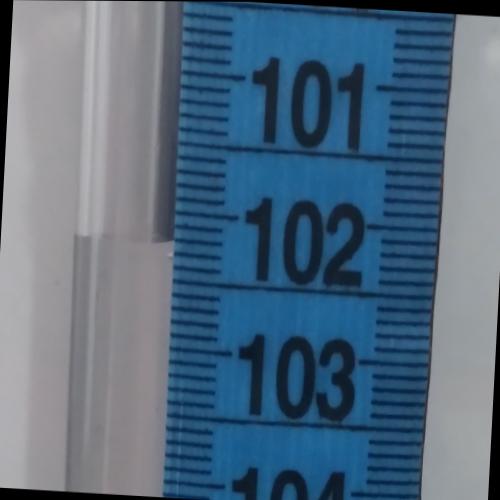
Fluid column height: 102.2 cm